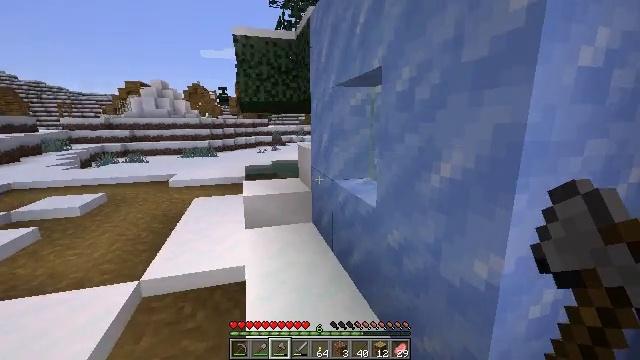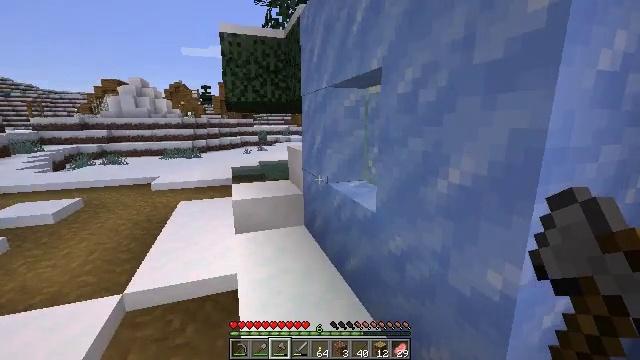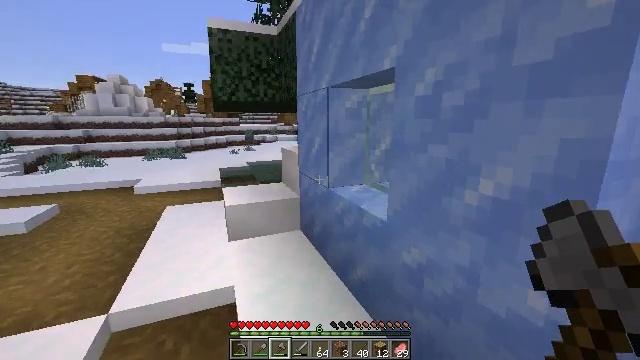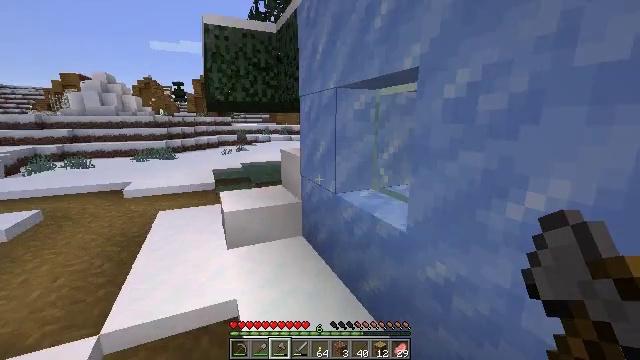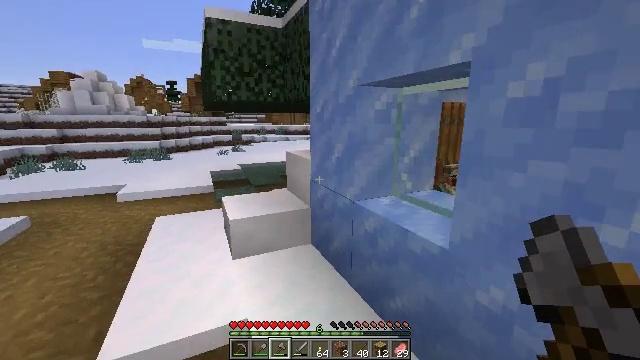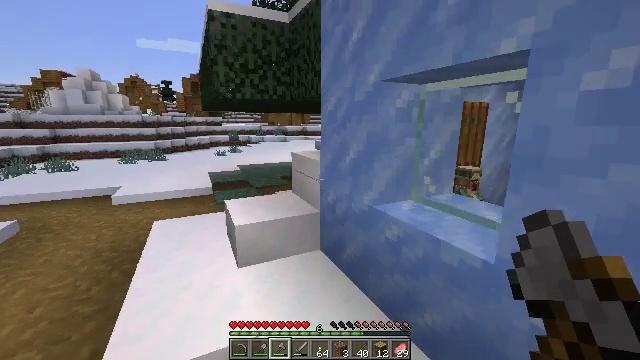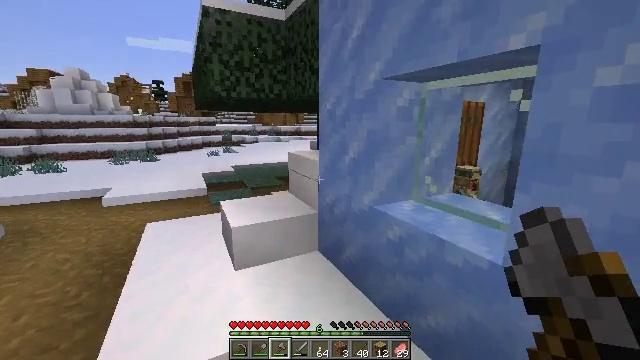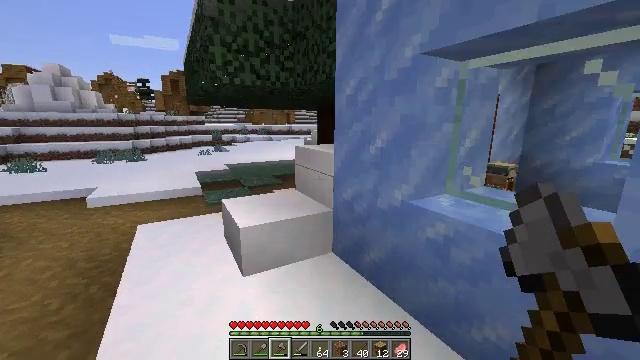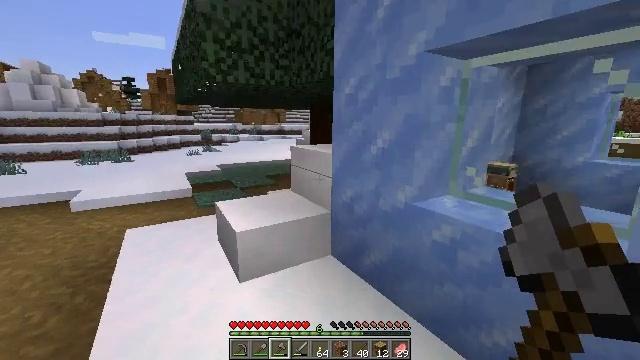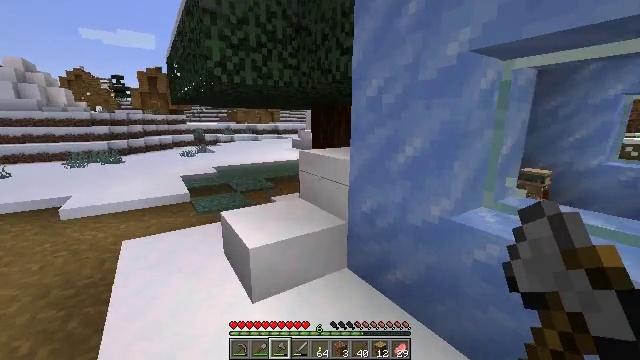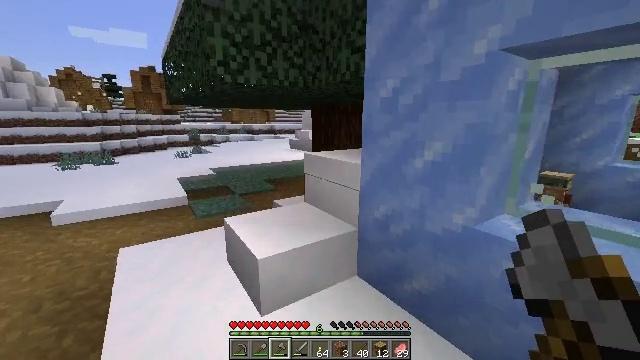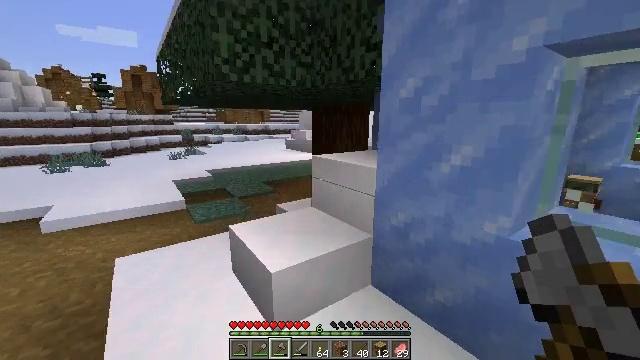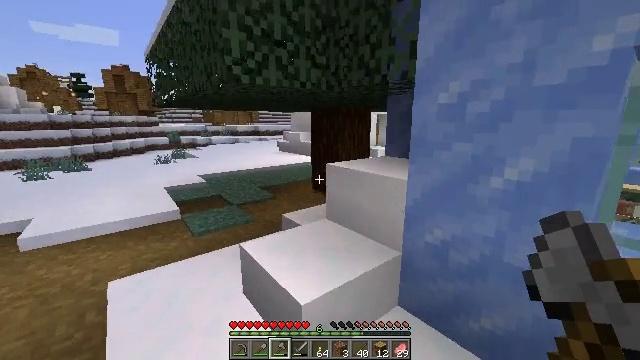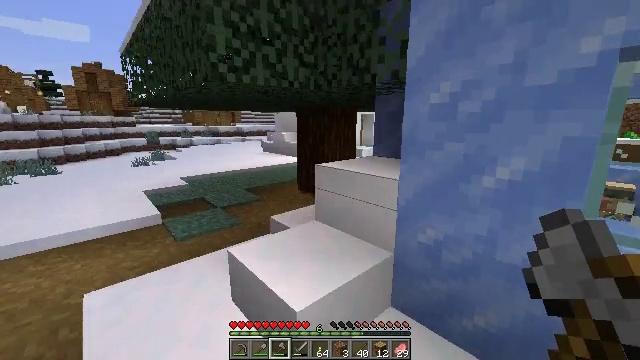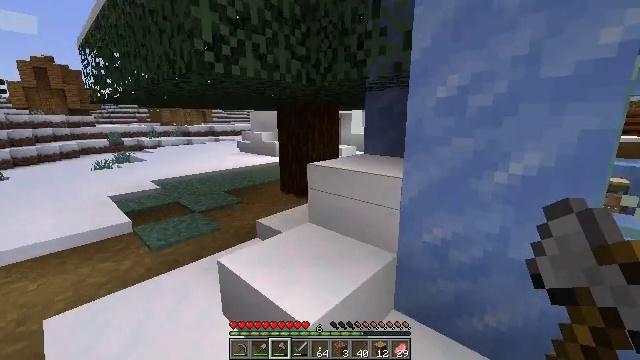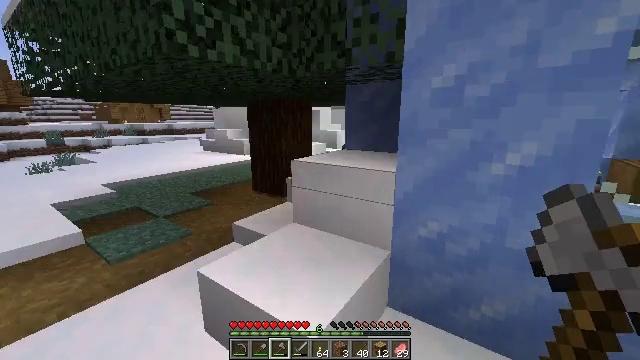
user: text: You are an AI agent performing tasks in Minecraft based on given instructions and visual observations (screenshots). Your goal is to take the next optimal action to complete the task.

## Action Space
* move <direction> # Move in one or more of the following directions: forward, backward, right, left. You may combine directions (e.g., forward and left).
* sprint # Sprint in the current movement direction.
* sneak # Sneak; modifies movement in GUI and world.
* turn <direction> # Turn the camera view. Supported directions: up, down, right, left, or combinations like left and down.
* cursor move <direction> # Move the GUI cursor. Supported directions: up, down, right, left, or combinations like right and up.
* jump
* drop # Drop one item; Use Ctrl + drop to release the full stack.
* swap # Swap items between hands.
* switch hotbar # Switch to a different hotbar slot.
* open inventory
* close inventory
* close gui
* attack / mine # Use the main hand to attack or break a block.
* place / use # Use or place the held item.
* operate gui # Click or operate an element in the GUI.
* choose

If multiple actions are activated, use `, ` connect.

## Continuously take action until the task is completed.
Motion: motion action
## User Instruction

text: Collect potatoes from the garden.
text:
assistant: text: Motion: move forward and move left, turn right
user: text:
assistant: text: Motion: move forward and move left, turn right
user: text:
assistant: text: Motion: move forward and move left, turn right
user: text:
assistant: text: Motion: move forward and move left, turn right
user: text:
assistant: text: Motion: move forward and move left
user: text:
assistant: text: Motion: move forward and move left, turn right
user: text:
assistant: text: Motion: move forward and move left, turn right
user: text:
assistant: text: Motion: move forward and move left, turn right
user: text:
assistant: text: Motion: move forward and move left, turn right
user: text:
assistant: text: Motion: move forward and move left, turn right
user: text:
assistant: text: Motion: move forward and move left, turn right
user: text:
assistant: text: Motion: move forward and move left, turn right
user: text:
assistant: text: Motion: move forward and move left, turn right
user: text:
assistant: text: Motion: move forward and move left, turn right
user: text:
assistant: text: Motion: move forward and move left, turn right
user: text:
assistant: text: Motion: move forward and move left, turn right
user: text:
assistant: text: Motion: move forward and move left
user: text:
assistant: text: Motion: move forward and move left
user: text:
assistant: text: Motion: move forward and move left
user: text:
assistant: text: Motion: move forward and move left
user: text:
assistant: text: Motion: move forward and move left
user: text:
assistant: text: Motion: move forward and move left, turn right
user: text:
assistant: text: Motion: move forward and move left, turn right
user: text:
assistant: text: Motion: move forward and move left, turn right
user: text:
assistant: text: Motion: move forward and move left, turn right
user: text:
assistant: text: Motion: move forward and move left, turn right
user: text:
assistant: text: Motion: move forward and move left, turn right
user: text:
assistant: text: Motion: move forward and move left, turn right
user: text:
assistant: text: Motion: move forward and move left, turn right
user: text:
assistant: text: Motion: move forward and move left, turn right